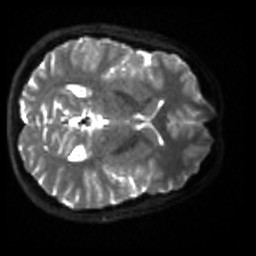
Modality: sbref
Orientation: axial
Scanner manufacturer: siemens
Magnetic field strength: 3 T
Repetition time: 4 s
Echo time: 0.0594 s